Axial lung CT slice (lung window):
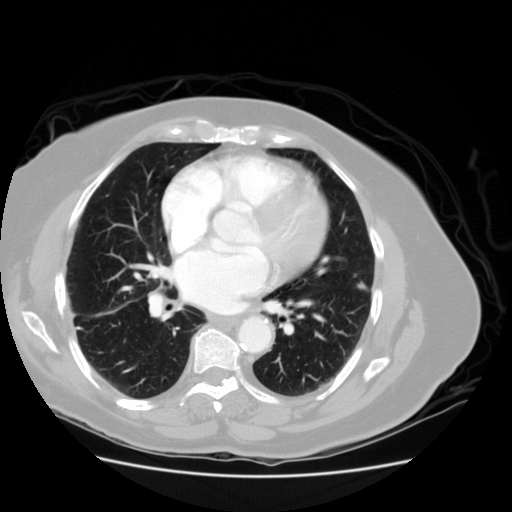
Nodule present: yes
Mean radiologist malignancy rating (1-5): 3